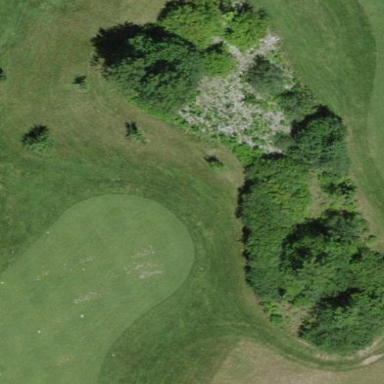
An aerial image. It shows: Golf tee on grassy land.